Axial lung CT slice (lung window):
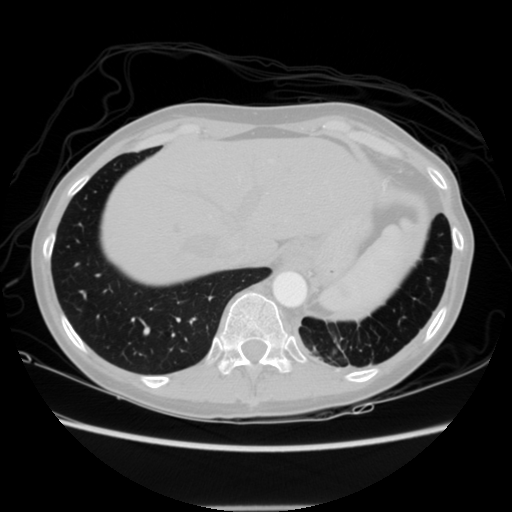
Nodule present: no